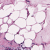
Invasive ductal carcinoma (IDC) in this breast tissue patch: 0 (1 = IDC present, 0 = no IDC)